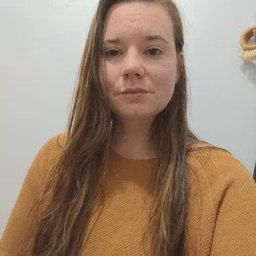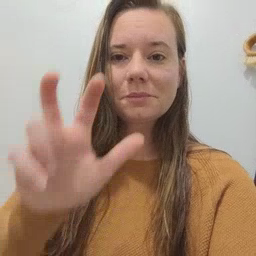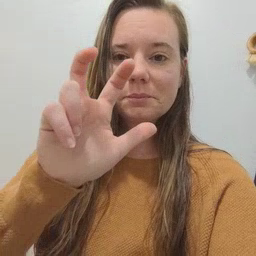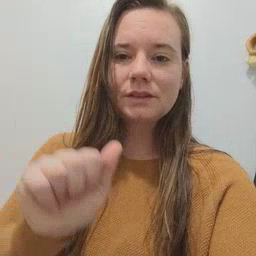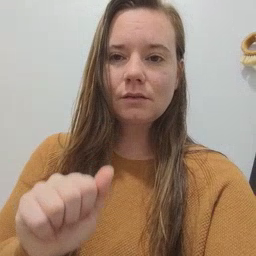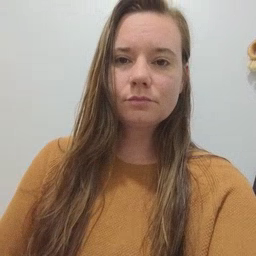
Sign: pizza